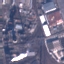
Land use / land cover class: Industrial